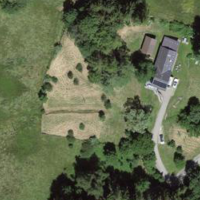
EUNIS habitat code: 25
Species observed at this site:
Sarracenia purpurea